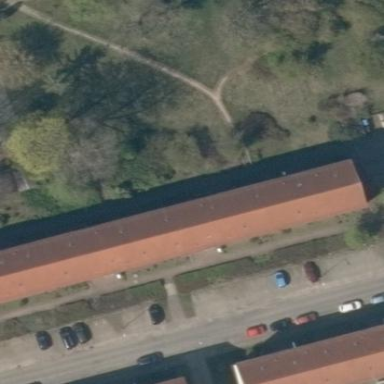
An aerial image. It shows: Gabled roof adorns the apartments building.